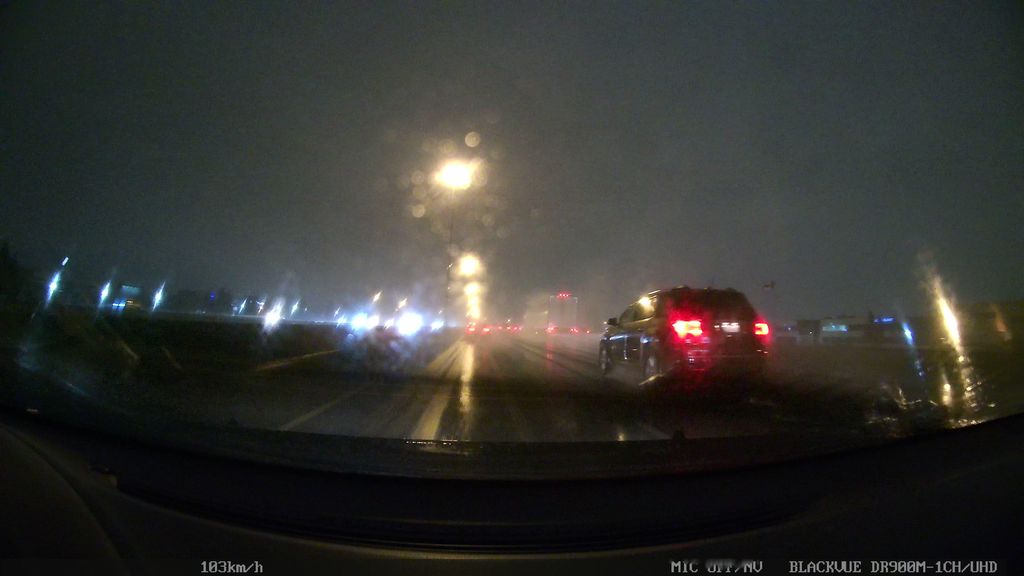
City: toronto